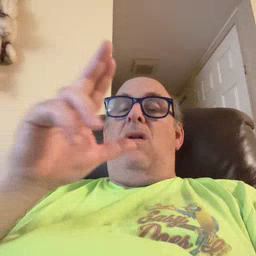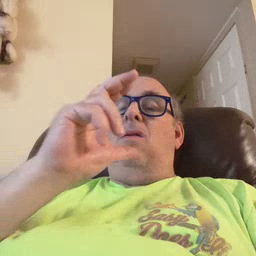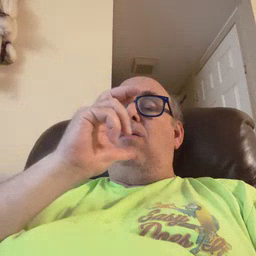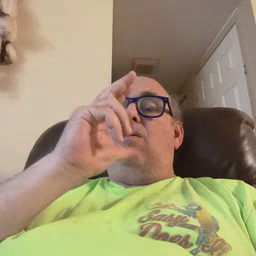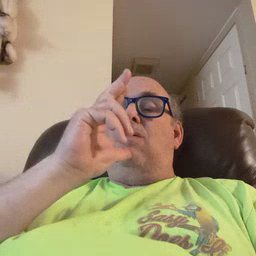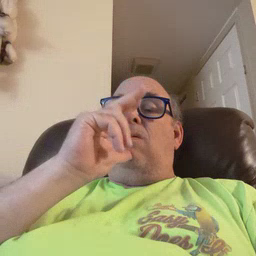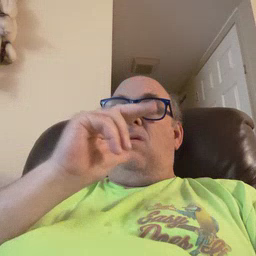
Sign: hen